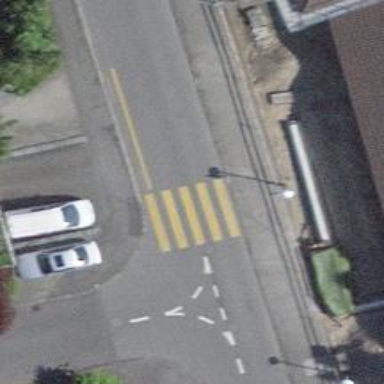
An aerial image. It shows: Kerb serving as barrier.